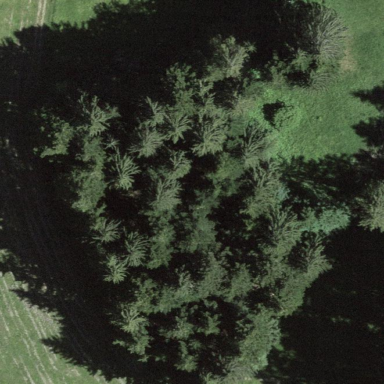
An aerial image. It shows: Forest with needle-leaved trees.